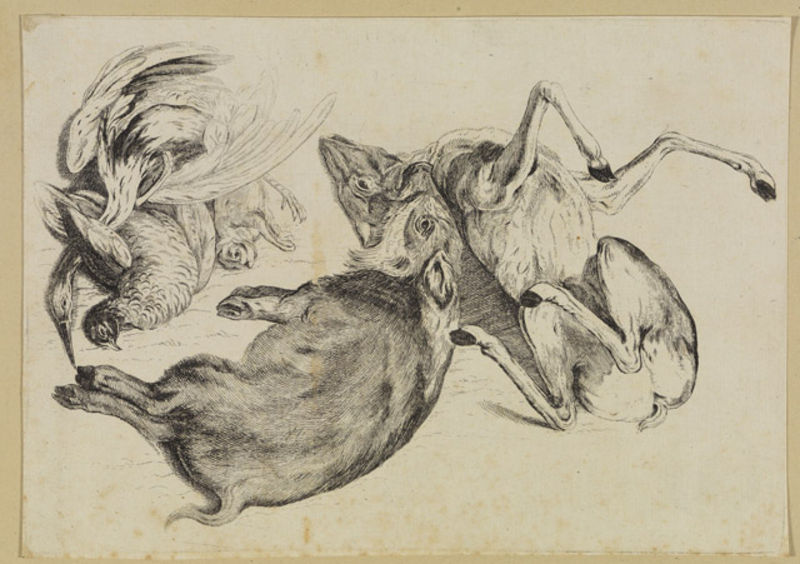
Titel: Ein Perlhuhn und anderes Wildpret
Künstler: Wenzel Hollar
Standort: Karlsruhe
Institution: Staatliche Kunsthalle Karlsruhe
Schlagwörter: dunkel, feder, flügel, kampf, kopf, schatten, vogel, weiß, wolf, bewegung, blume, blumen, grau, hell, licht, ohr, rücken, schwarz, skizze, zeichnung, hund, tier, tiere, augen, federn, gefieder, taube, tod, tot, bild, natur, vögel, boden, drei, blatt, ohren, rosa, affe, hase, hasen, stilleben, stillleben, beine, fell, hufe, schwanz, papier, liegen, schlafend, ente, gans, schnabel, schwan, studie, grafik, monochrom, linien, rand, wild, essen, liegend, striche, nature morte, katze, tusche, schaf, schwein, kohle, schwarzweiss, schraffur, stich, seite, leichen, tote, bleistift, krallen, kranich, pelikan, reiher, entwurf, darstellung, jagd, hufen, betrachten, seiten, fuchs, beute, fasan, hirsch, jagdstillleben, kitz, läufe, reh, rehe, rehkitz, schnauze, dynamisch, leid, auerhahn, jagdbeute, töten, hahn, rebhuhn, huhn, wildschwein, kupferstich, stier, eber, klauen, wasservogel, gestapelt, untersuchen, ferkel, sau, wildschweine, rotwild, geschossen, kadaver, wildbret, storch, rehbock, perlhuhn, scheine, nager, huftier, hunh, kreaturen, tote tiere, borsten, verkrümmt, tiete, fassan, frischling, drie, wildschein, rehlitz, schabel, schlafemd